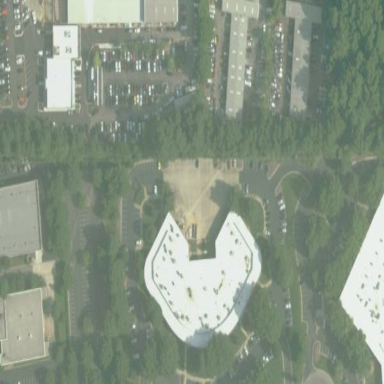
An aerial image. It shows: Commercial building.